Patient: sex M, age 55
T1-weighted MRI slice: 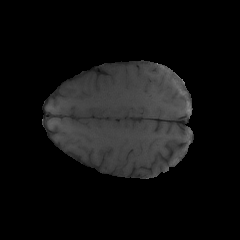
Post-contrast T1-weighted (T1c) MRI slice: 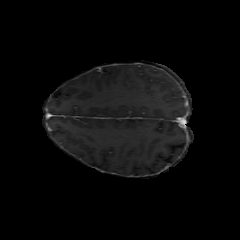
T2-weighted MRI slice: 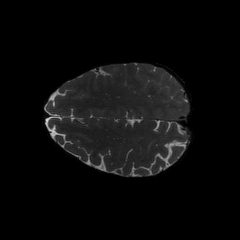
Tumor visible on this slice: no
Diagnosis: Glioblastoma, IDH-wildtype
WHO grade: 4